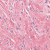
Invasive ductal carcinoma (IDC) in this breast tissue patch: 1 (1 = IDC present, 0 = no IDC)